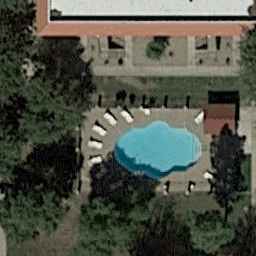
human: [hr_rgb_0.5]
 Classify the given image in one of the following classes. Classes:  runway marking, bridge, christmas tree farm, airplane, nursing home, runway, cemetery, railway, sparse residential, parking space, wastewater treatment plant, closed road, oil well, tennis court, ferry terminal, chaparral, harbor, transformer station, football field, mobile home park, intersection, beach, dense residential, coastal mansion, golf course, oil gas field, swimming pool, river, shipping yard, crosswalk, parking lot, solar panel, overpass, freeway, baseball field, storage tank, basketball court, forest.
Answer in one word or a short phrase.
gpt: swimming pool